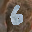
Label: 6